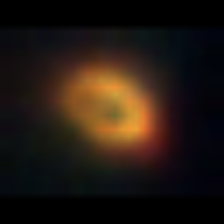
Taxon: NanoPlankton
Group: Other